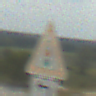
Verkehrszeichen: Lichtzeichenanlage
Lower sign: RichtungsangabeDurchPfeile2
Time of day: MorningAfternoon
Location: Outdoor (Beach)
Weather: PartlyCloudy
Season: NotSpecified
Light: Natural